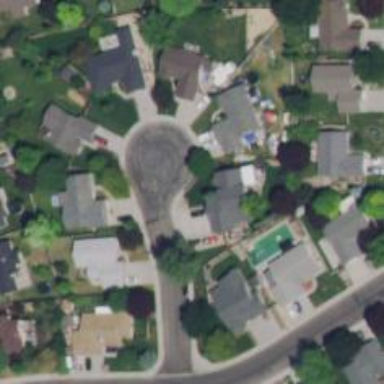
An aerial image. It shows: Turning circle on the road.